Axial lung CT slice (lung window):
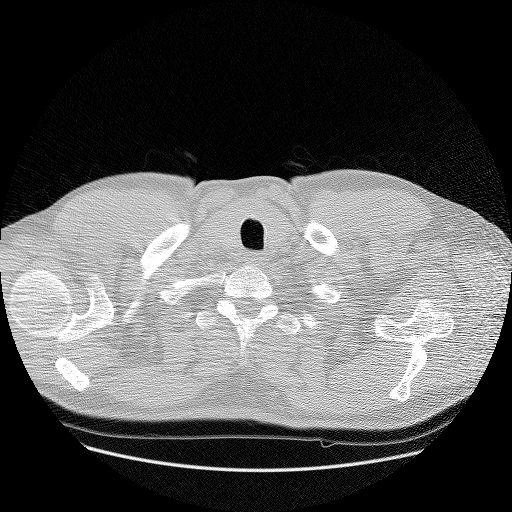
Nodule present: no